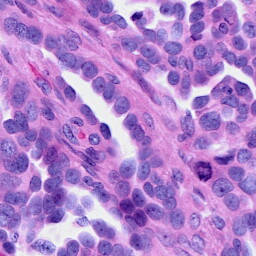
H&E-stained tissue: Ovarian